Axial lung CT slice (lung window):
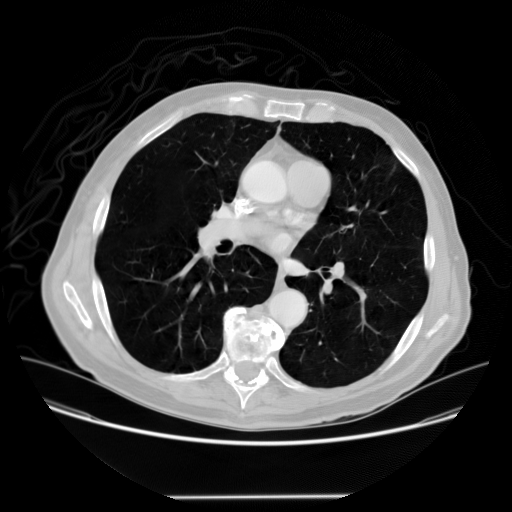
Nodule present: no